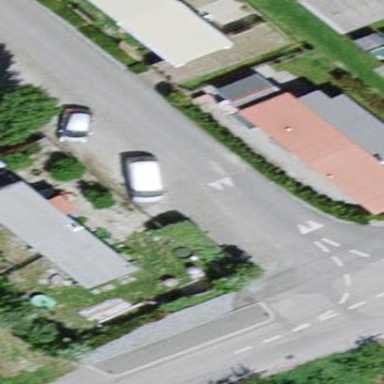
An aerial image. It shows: Simple house.